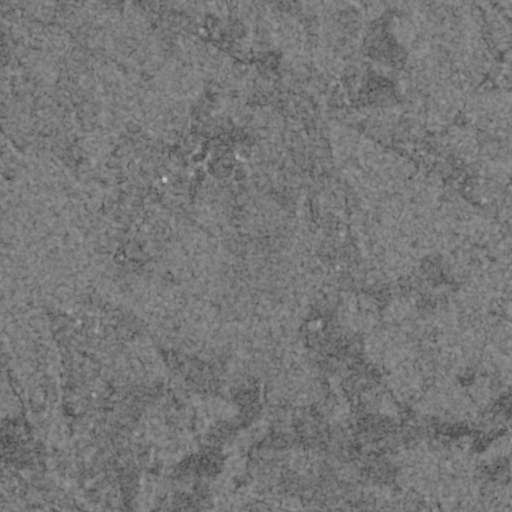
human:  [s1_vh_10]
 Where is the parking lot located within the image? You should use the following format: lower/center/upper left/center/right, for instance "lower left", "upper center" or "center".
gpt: The parking lot is located in the upper center of the image.
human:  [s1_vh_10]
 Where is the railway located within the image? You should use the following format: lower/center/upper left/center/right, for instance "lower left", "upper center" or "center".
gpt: The railway is located in the upper left of the image.
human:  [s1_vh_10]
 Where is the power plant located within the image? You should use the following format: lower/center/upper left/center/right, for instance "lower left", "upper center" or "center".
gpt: There is no power plant in the image.

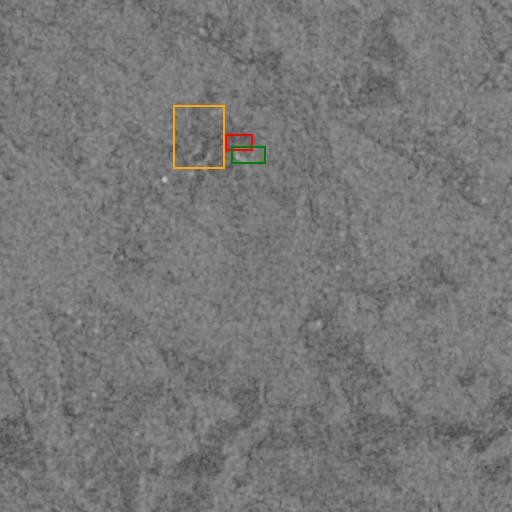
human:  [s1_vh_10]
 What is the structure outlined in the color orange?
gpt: The structure outlined in orange is a park.
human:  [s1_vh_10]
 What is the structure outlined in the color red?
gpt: The structure outlined in red is a parking lot.
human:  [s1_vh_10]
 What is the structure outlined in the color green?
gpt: The structure outlined in green is a building.
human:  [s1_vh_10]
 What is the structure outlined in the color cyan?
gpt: There is no cyan outline.